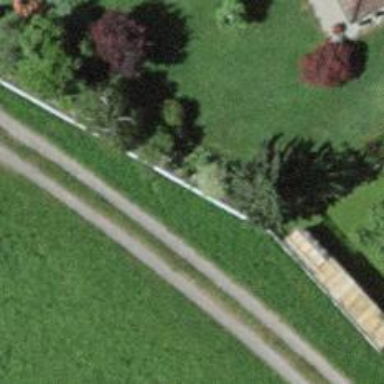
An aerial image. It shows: Track road with grade3 tracktype.